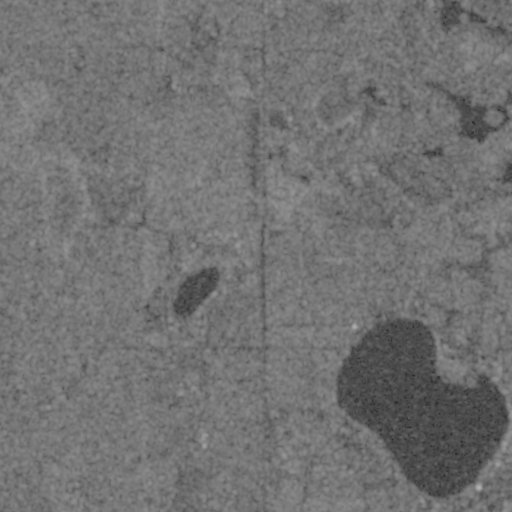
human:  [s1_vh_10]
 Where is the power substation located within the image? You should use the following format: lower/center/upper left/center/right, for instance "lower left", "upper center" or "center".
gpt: The power substation is located in the lower right of the image.
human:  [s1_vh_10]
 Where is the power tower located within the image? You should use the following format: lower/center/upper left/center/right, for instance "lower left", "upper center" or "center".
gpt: The power tower is located in the lower of the image.
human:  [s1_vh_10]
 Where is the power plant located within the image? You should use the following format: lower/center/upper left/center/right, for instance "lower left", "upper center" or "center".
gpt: There is no power plant in the image.

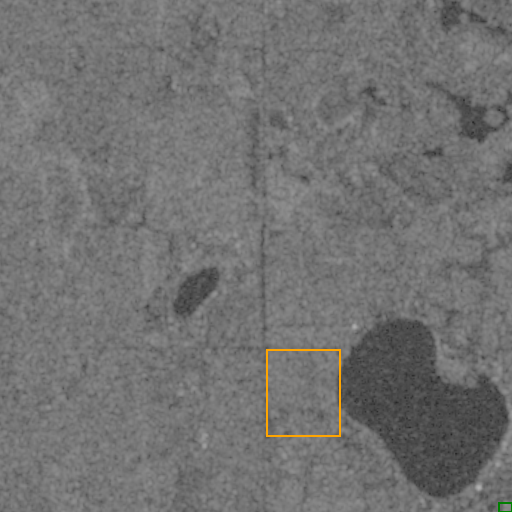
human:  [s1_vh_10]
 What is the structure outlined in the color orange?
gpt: The structure outlined in orange is a crop field.
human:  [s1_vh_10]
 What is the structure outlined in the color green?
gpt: The structure outlined in green is a power substation.
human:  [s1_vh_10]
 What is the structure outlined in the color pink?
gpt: There is no pink outline.